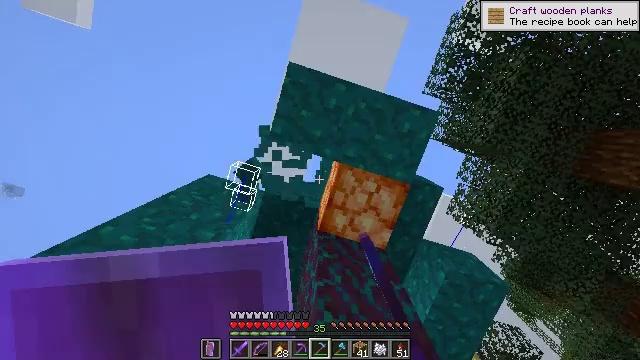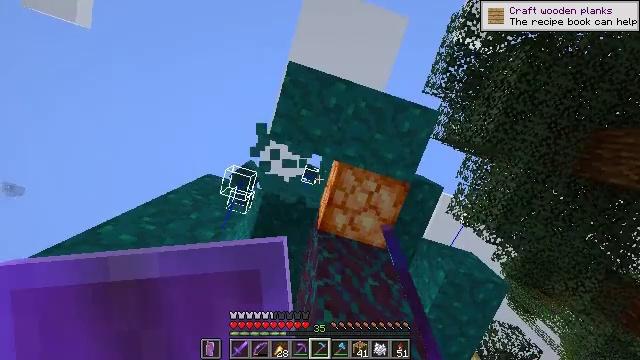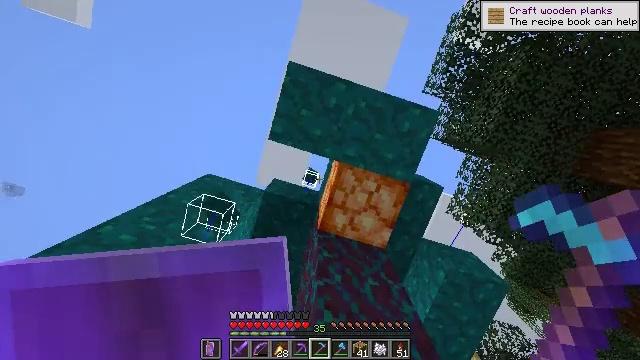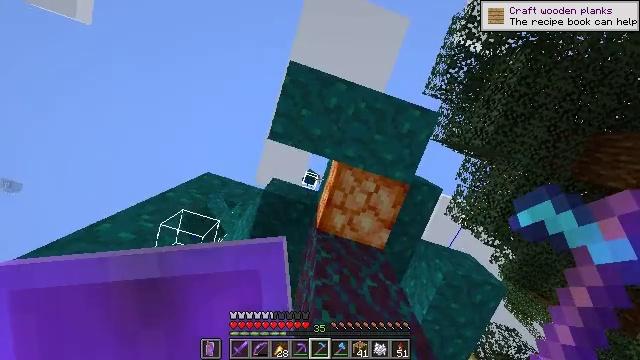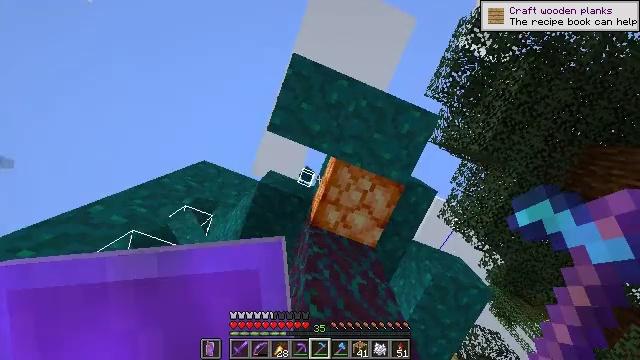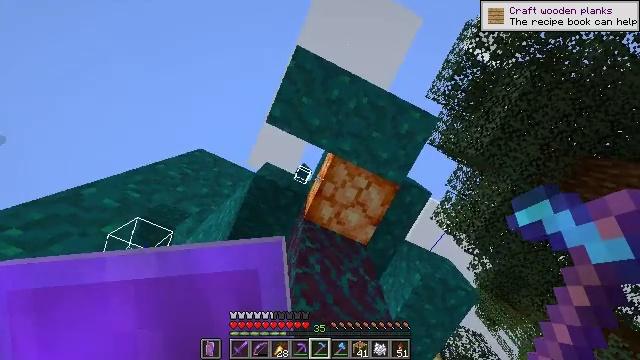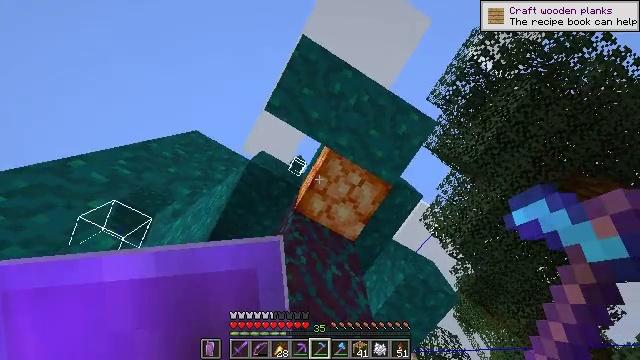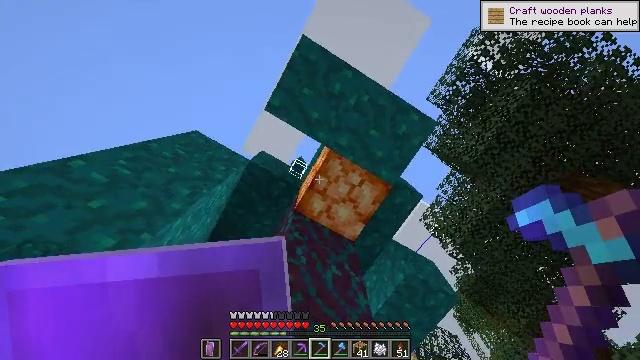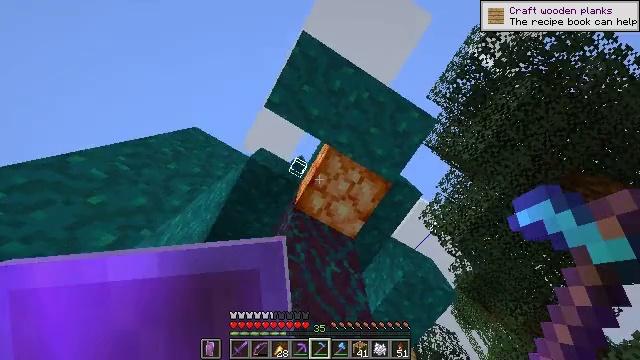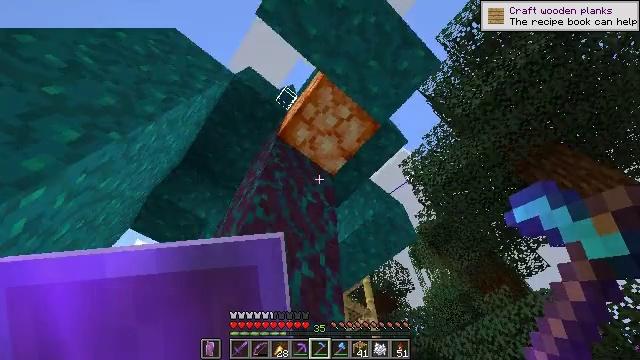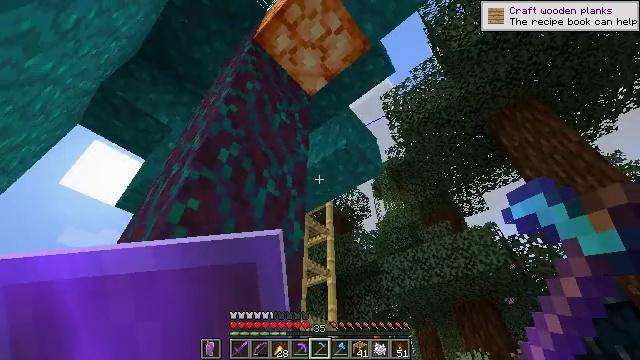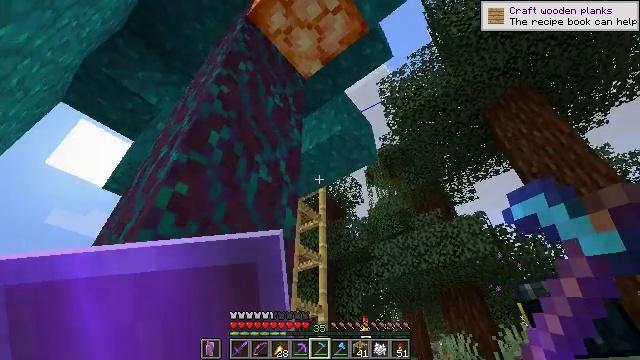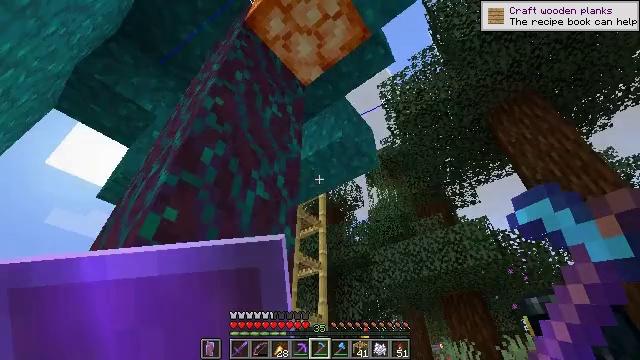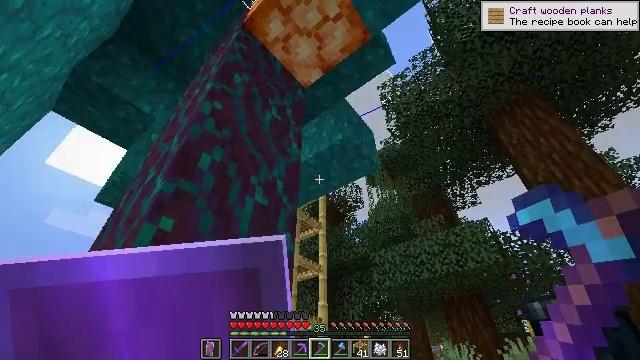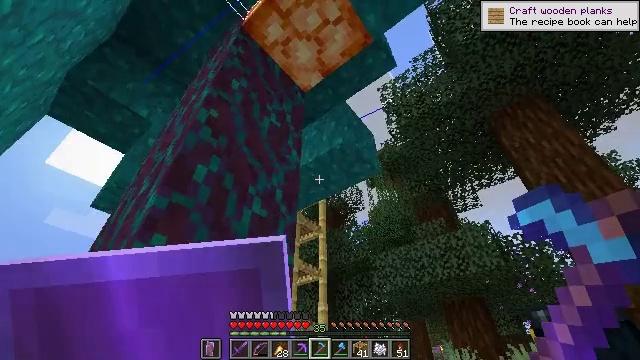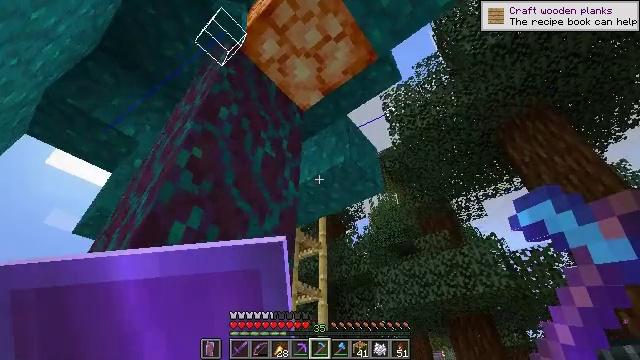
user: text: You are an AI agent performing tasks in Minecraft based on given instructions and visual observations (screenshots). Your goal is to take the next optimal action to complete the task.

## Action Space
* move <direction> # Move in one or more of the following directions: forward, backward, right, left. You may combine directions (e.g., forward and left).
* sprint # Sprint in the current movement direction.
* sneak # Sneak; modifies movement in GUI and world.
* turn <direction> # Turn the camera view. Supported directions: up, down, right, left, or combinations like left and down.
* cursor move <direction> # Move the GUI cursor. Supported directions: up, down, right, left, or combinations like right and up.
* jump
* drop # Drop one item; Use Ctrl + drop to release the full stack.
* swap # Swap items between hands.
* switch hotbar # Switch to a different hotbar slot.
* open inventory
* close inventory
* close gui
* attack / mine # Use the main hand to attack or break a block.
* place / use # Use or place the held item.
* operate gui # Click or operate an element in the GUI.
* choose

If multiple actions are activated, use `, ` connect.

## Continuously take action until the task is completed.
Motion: motion action
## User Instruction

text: Break the glowing shroomlight.
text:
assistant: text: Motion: no_op
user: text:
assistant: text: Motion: no_op
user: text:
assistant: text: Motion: no_op
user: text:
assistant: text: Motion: turn right and down
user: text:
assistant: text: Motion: turn right and down
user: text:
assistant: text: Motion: turn right and down
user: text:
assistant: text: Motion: no_op
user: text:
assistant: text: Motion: no_op
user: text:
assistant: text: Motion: move forward, turn right and down, jump
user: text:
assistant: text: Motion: move forward, turn right and down, jump
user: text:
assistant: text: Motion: move forward, turn right and down, jump
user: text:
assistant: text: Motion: move forward and move right, jump
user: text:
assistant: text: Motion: move forward and move right, jump
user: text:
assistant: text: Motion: move forward and move right, jump
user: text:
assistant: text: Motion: move forward and move right, jump
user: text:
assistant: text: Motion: move forward and move right, jump
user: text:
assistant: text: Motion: move forward and move right, turn left, jump
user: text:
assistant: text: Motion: move forward and move right, turn left and up, jump
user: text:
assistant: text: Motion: move forward and move right, turn left and up, jump
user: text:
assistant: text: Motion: move forward and move right, turn left and up, jump
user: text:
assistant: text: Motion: move forward and move right, jump
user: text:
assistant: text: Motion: move forward and move right, turn left and up, jump
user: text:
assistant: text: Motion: move forward, turn left and up, jump
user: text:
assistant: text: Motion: move forward, turn left and up
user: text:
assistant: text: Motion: turn left and up
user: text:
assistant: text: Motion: no_op
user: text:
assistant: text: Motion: turn left and up
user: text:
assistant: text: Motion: turn left and up
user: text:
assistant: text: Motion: turn left and up
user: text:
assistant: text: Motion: no_op